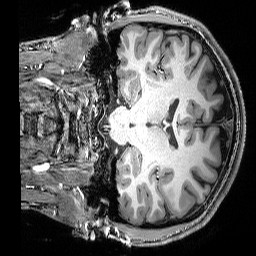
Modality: T1w
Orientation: coronal
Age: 19
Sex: male
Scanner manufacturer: siemens
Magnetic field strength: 3 T
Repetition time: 2.25 s
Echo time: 0.00418 s